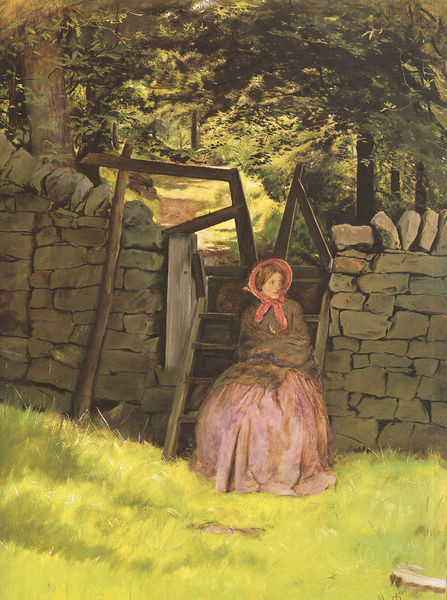
Titel: Wartend
Künstler: John Everett Millais
Institution: Birmingham, Museum and art Gallery
Schlagwörter: baum, gemälde, schatten, umhang, bäume, grün, sitzen, frau, hut, kleid, licht, ölbild, blick, dame, gras, park, rasen, rot, weg, wiese, haube, rock, jacke, steine, baumstamm, natur, gatter, sonne, sitzend, rechts, rosa, wald, garten, mauer, steinmauer, idylle, rast, treppe, hat, sit, woman, sitzt, altrosa, gown, geländer, stufen, warten, frühling, sonnig, gemäuer, biedermeier, wood, girl, schattig, grass, freien, shawl, bonnet, wanderweg, holztreppe, gehege, stare, colour, paint, bruchsteinmauer, lost, prarie, build, stone wall, lone woman, a stile, pink dress and bonnet, woods in background, wildtreppe